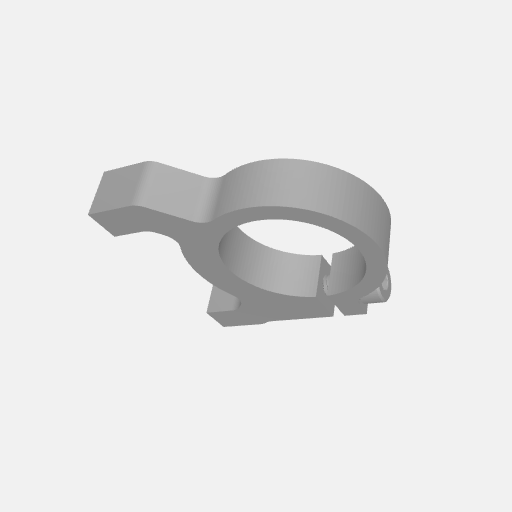
Part: Side1Post2ClampingMount22ID